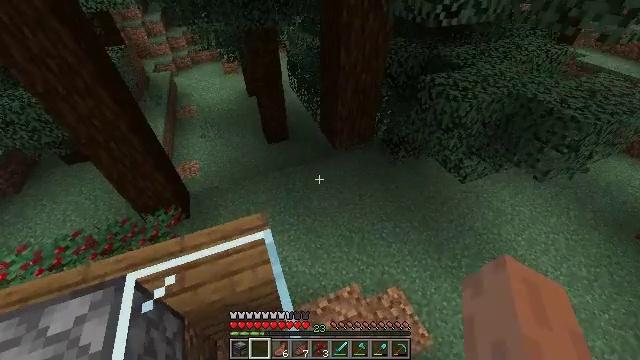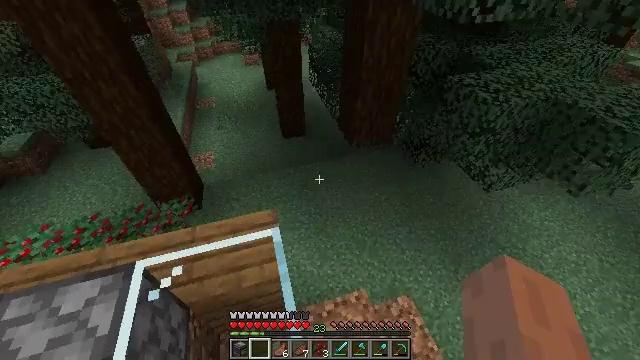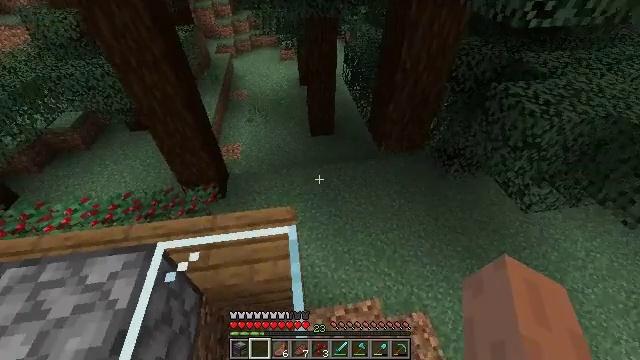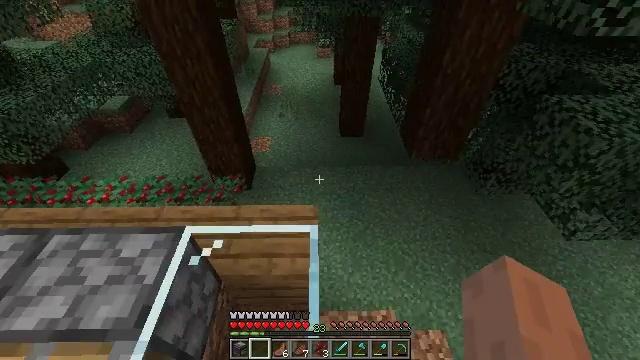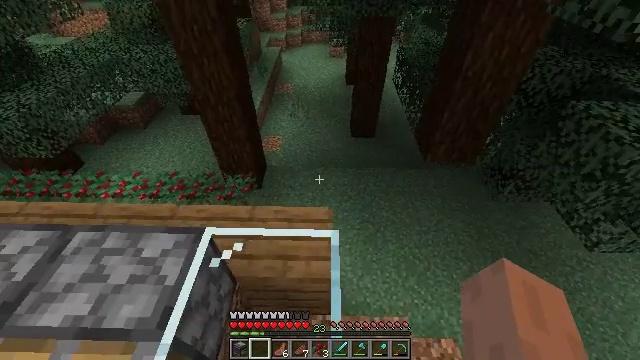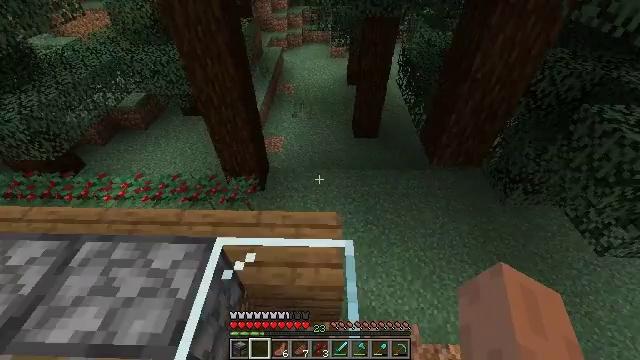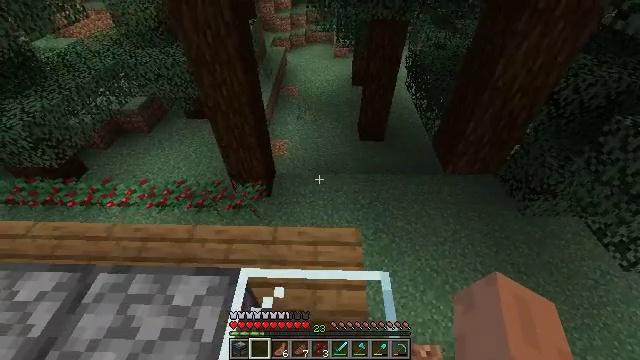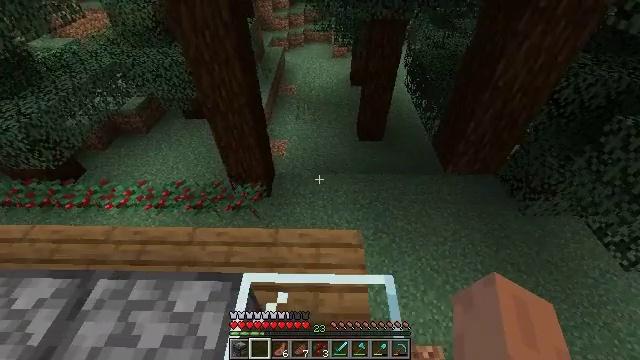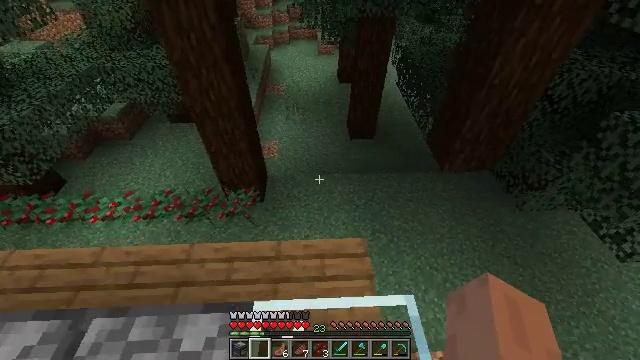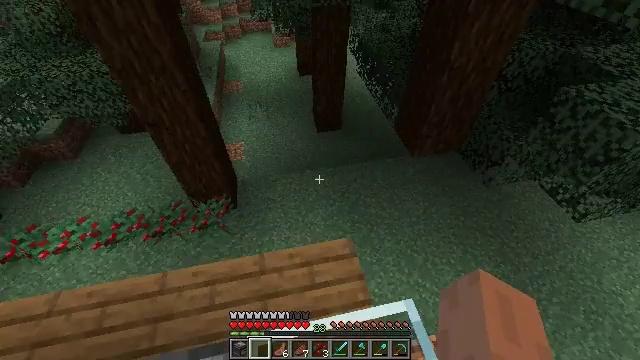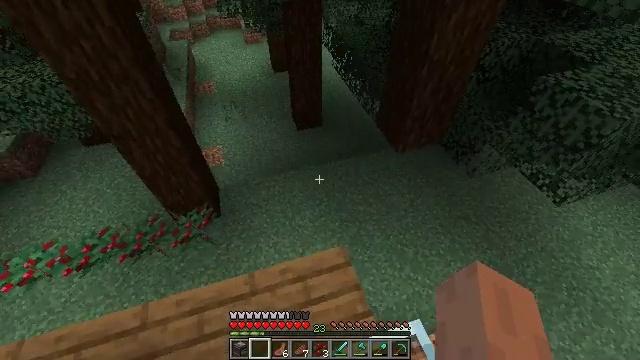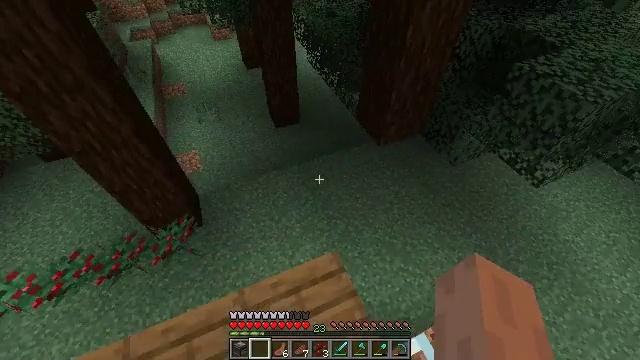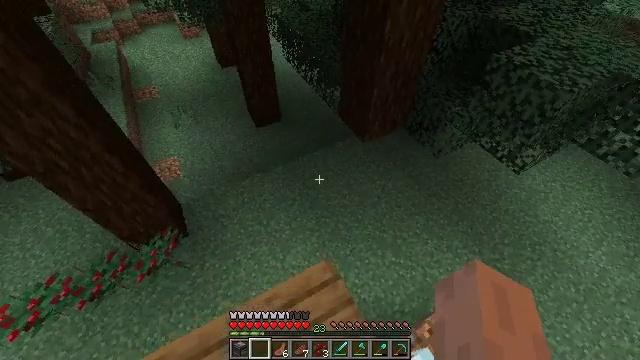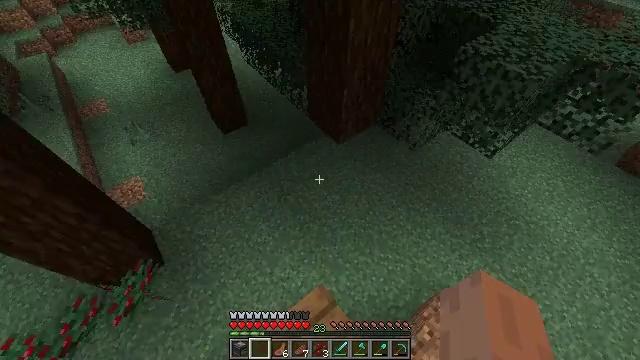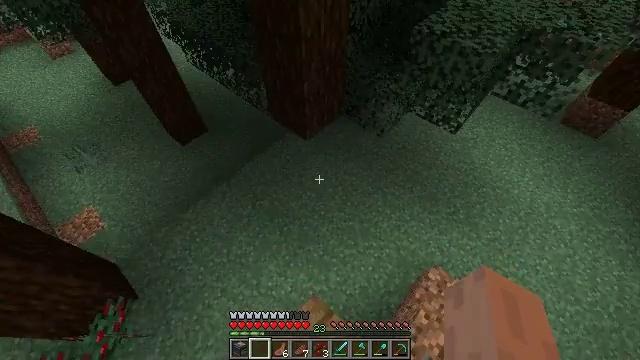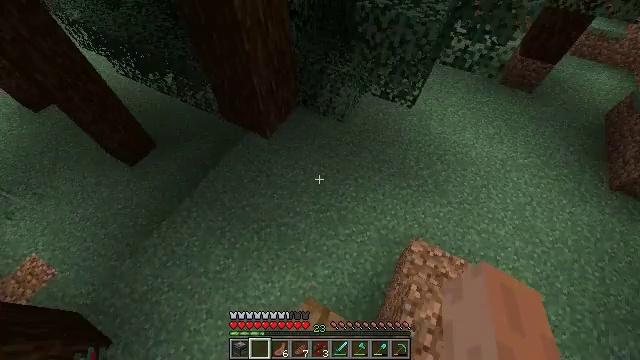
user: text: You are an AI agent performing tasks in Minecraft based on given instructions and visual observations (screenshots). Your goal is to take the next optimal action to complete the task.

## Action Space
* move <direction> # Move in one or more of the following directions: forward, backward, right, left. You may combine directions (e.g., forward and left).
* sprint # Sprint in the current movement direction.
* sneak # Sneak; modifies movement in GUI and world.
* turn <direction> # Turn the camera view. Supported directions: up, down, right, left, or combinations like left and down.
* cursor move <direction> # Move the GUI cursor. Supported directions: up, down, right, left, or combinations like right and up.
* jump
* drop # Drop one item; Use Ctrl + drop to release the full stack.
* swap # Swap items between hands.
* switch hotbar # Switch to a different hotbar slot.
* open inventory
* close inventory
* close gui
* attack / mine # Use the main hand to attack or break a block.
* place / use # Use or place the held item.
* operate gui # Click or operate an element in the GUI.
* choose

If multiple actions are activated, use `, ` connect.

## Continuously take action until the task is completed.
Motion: motion action
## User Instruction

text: Use iron, redstone, wood, and cobblestone to craft a piston.
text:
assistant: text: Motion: turn left
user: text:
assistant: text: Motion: turn left
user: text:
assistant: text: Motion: move left, turn left
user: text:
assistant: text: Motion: move forward and move left, turn left
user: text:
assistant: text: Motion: move forward and move left
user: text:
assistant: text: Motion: move forward and move left
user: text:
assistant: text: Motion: move forward and move left
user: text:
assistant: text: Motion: move forward, turn right
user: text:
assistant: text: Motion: move forward, turn right and down
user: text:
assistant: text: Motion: move forward, turn right and down
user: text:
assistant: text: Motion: move forward, turn right and down
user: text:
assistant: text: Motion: move forward, turn right and down
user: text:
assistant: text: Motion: move forward, turn right and down
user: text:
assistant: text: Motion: move forward, turn right and down
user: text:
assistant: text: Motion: turn right and down
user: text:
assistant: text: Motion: turn right
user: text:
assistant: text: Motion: turn right
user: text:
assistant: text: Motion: turn right
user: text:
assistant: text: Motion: turn right
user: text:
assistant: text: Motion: turn right
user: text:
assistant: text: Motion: turn right
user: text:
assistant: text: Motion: turn right and up
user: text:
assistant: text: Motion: move forward, turn right and up
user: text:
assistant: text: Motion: move forward, turn right and up
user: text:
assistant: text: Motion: move forward, turn right and up
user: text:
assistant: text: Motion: move forward
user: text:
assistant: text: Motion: move forward
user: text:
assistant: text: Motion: move forward
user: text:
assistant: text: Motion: move forward, turn left
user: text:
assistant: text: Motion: move forward, turn left and up